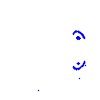
Particle: kaon